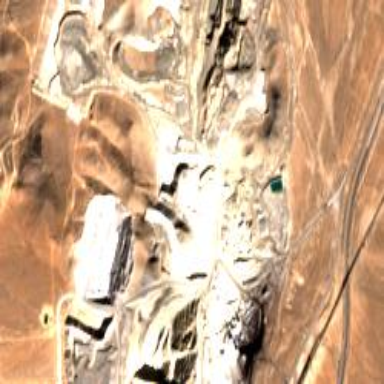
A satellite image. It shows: Quarry area.